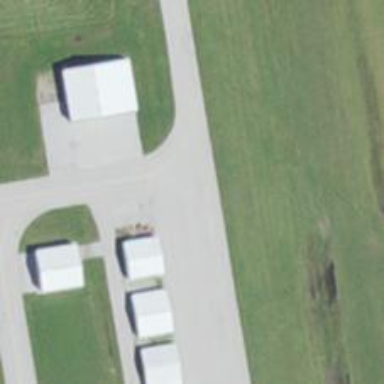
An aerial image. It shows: Image of taxiway at airport.